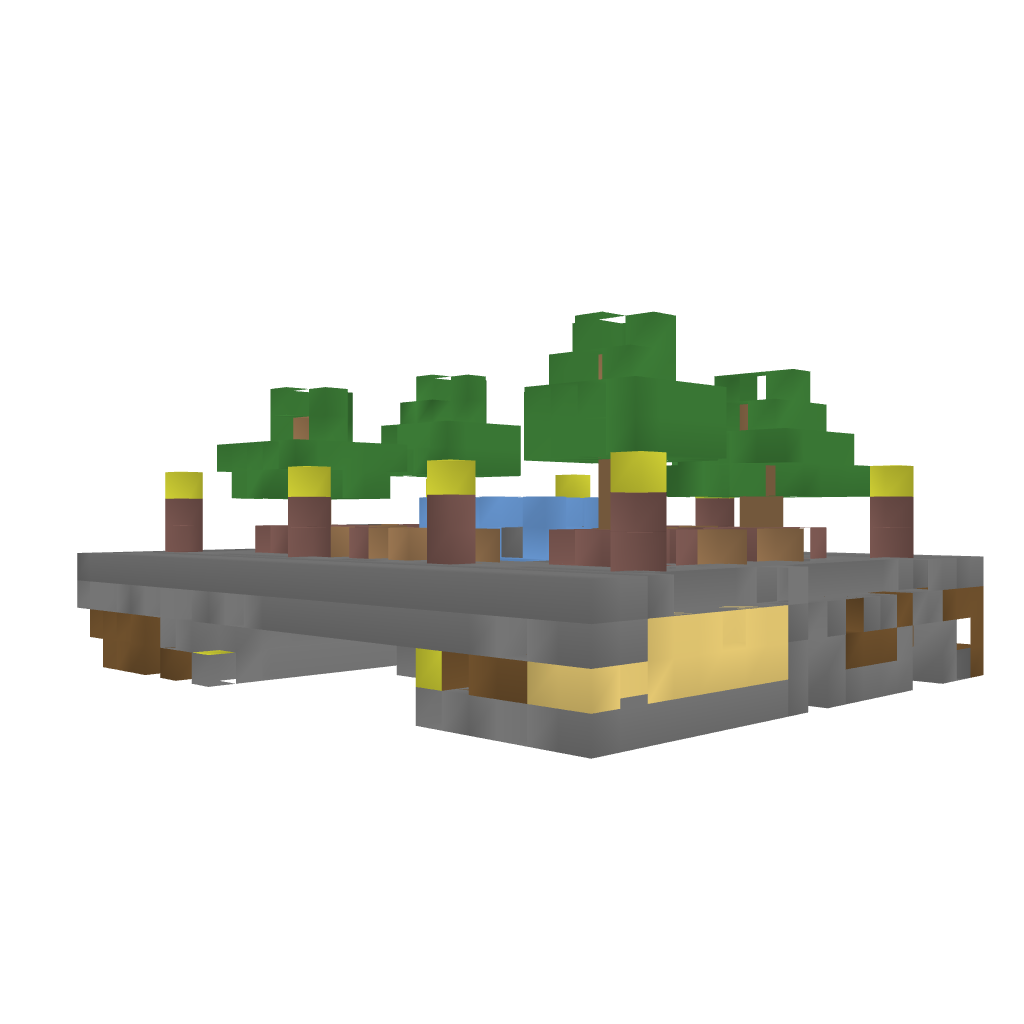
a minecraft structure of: Square (updated) bad low quality